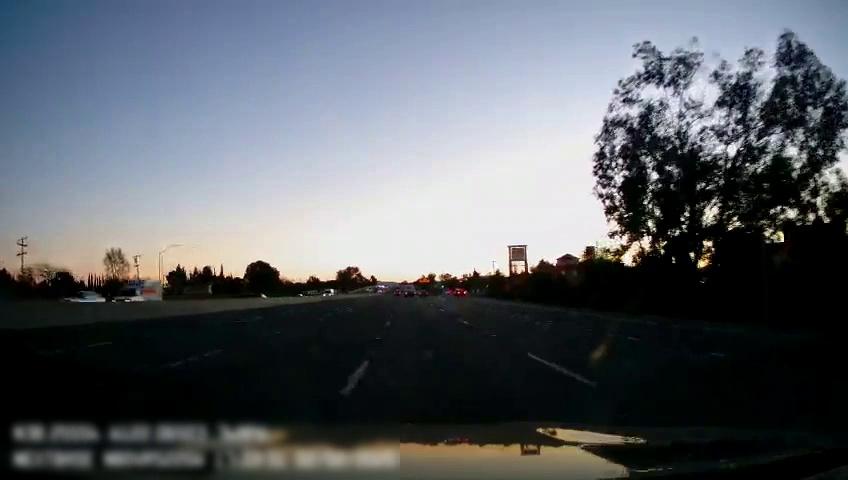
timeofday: Day
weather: Sunny
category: Drivable Space
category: Drivable Space
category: Vehicles | Van
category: Vehicles | Car
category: Vehicles | Truck
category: Vehicles | Car
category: Vehicles | Van
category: Lanes | Current Lane
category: Lanes | Alternate Lane
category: Lanes | Alternate Lane
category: Lanes | Current Lane
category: Lanes | Alternate Lane
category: Lanes | Alternate Lane